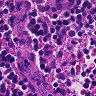
Metastatic tissue present: no